Question: What can be added to Family Centre?
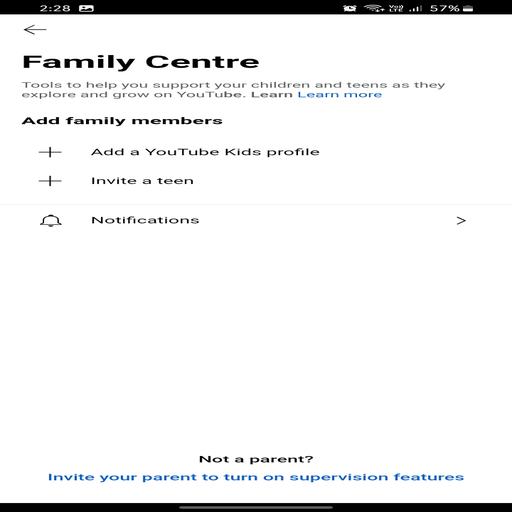
Answer: YouTube Kids profile, Invite a teen